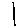
Label: line